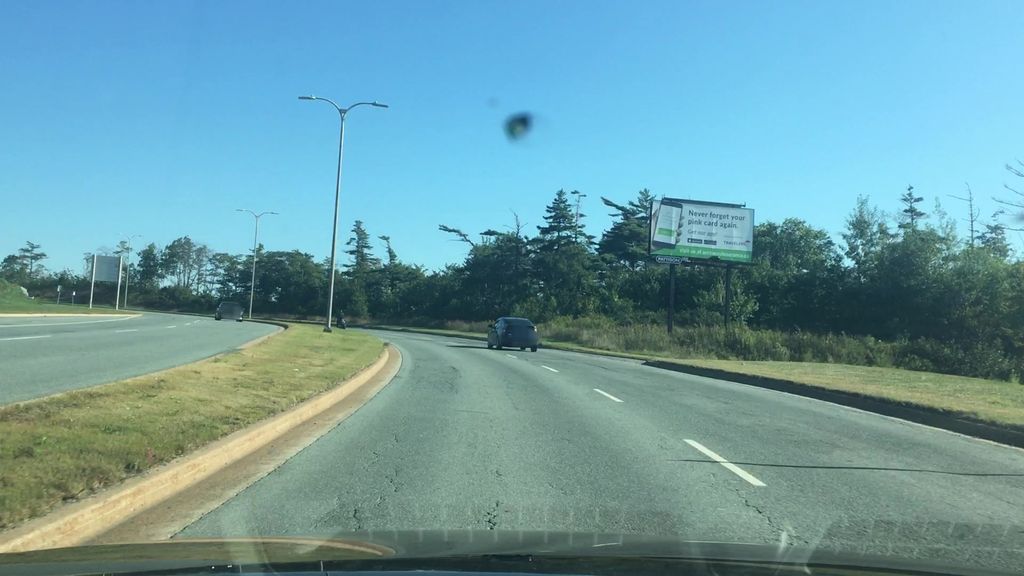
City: halifax